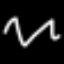
Label: squiggle